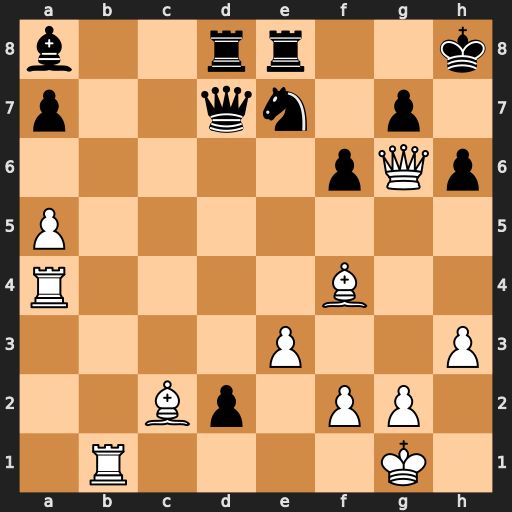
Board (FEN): b2rr2k/p2qn1p1/5pQp/P7/R4B2/4P2P/2Bp1PP1/1R4K1
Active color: w
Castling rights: -
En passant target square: -
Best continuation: Qh7#